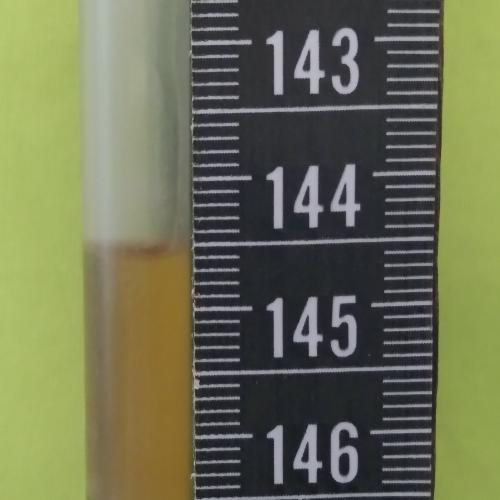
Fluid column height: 144.5 cm